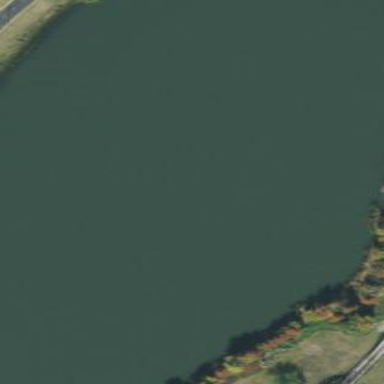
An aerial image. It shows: Lake with natural water.